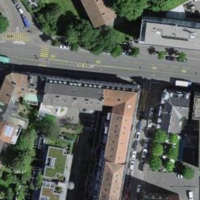
EUNIS habitat code: 54
Species observed at this site:
Echium vulgare
Plantago lanceolata
Trifolium pratense
Dactylis glomerata